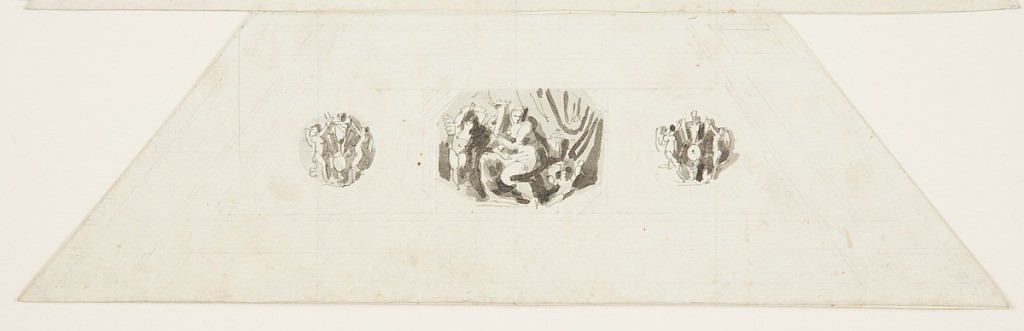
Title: Abundance, Vaulted Panel, Sala d'onore, Appartmento Napoleonico, Palazzo Quirinale, Rome
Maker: Felice Giani, Italian, 1758–1823
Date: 1812
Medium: Pen and dark gray ink, brush and gray wash over black chalk ruled lines on light greenish-beige wove paper
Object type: Drawing
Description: Panel of trapezoidal ceiling vault with horizontal octagon of Abundance sitting between two putti, flanked by tondi with putti and trophies.